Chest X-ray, PA view. Patient: 53 years old, sex F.
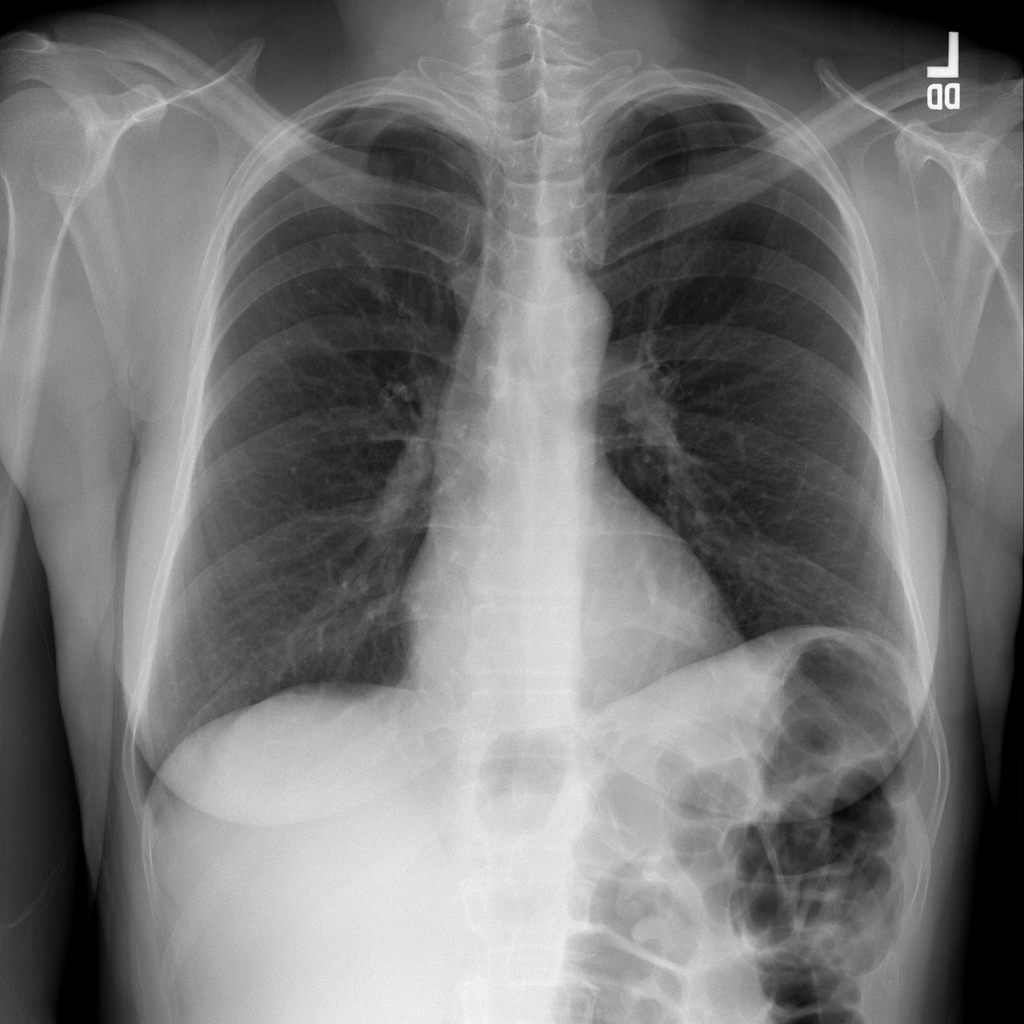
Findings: No Finding